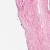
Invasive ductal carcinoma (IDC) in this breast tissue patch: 0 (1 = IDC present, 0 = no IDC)